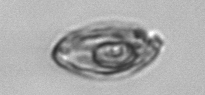
Label: Katodinium_or_Torodinium